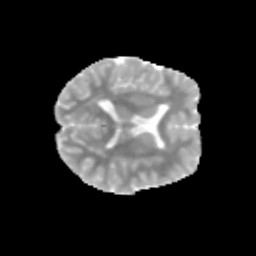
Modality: MD
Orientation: axial
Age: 11
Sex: female
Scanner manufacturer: siemens
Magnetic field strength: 3 T
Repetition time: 3.8 s
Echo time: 0.07 s